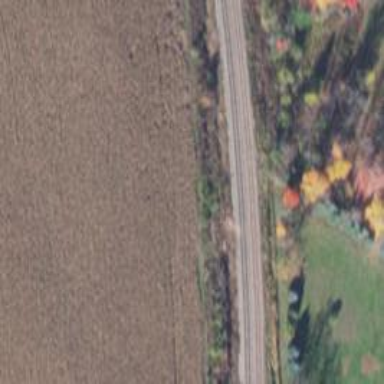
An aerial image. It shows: Railway track.